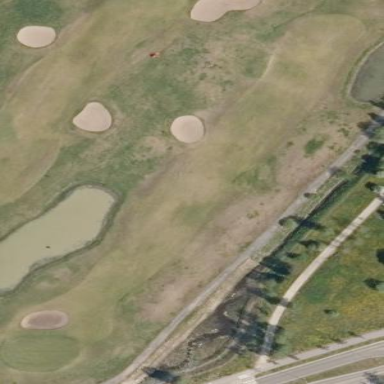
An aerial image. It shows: Grassy area designated as golf fairway.